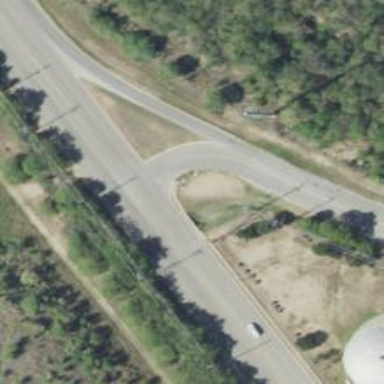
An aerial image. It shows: Secondary road.